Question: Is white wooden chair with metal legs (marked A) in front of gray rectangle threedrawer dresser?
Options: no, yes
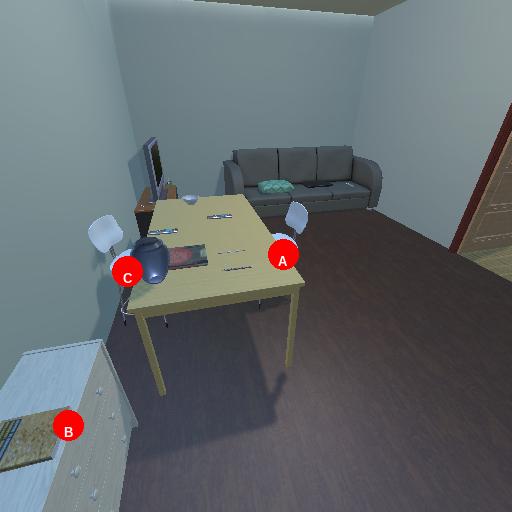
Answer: no